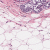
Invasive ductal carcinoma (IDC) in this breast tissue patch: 0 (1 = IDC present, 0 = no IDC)